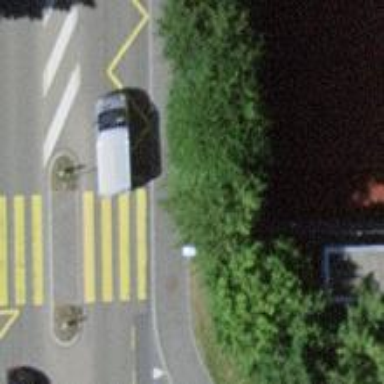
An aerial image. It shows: Kerb serving as barrier.